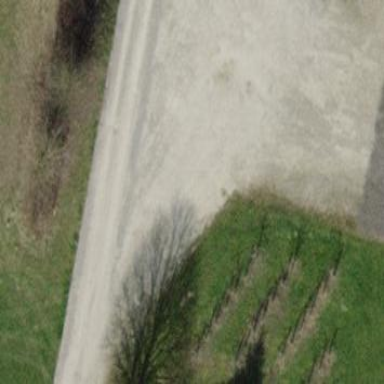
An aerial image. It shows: Orchard.